Question: I'm trying to understand when the 'System.Timers.Timer' raises the elapsed event, is it raised in an independent thread?
My example below seems to suggest that the three timers run independently in their own threads:
'''
class Program
{
static System.Timers.Timer timer = new System.Timers.Timer();
static System.Timers.Timer timer2 = new System.Timers.Timer();
static System.Timers.Timer timer3 = new System.Timers.Timer();
static void Main(string[] args)
{
timer.Elapsed += new System.Timers.ElapsedEventHandler(
timer_Elapsed);
timer2.Elapsed += new System.Timers.ElapsedEventHandler(
timer2_Elapsed);
timer3.Elapsed += new System.Timers.ElapsedEventHandler(
timer3_Elapsed);
timer.Interval = 1000;
timer2.Interval = 1000;
timer3.Interval = 1000;
timer.Start();
timer2.Start();
timer3.Start();
Console.WriteLine("Press 'q' to quit the sample.");
while (Console.Read() != 'q') ;
}
static void timer3_Elapsed(object sender, System.Timers.ElapsedEventArgs e)
{
timer3.Stop();
Console.WriteLine("Timer 3 Hit...");
timer3.Start();
}
static void timer2_Elapsed(object sender, System.Timers.ElapsedEventArgs e)
{
timer2.Stop();
Console.WriteLine("Timer 2 Hit...");
Thread.Sleep(2000);
timer2.Start();
}
static void timer_Elapsed(object sender, System.Timers.ElapsedEventArgs e)
{
timer.Stop();
Console.WriteLine("Timer 1 Hit...");
Thread.Sleep(10000);
timer.Start();
}
}
'''

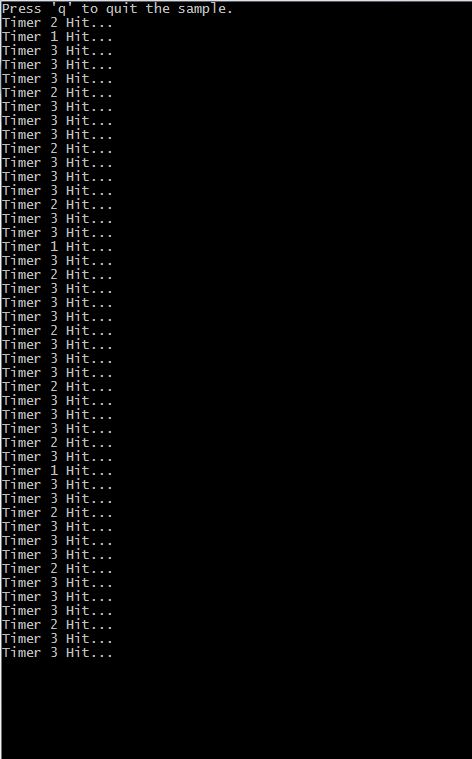
Answer: According to the MSDN, on 'System.Timers.Timer' when the 'Elapsed' event fires it is called on a thread in the system thread-pool:
> If the SynchronizingObject property is Nothing, the Elapsed event is raised on a ThreadPool thread. If processing of the Elapsed event lasts longer than Interval, the event might be raised again on another ThreadPool thread. In this situation, the event handler should be reentrant.
Since the default value of 'SynchronizingObject' is null, then all your elapsed events would be handled on the thread pool. So, it depends how full the thread pool is, if there are free threads, then each elapsed event can most likely run concurrently on separate threads. If for some reason, though, the system thread-pool is already fully in use, it's possible the elapsed events could be serialized as they are scheduled.
The main point is: "it depends." That is, they will be allowed to run in parallel as long as there are free threads in the pool.
Reference: <URL>